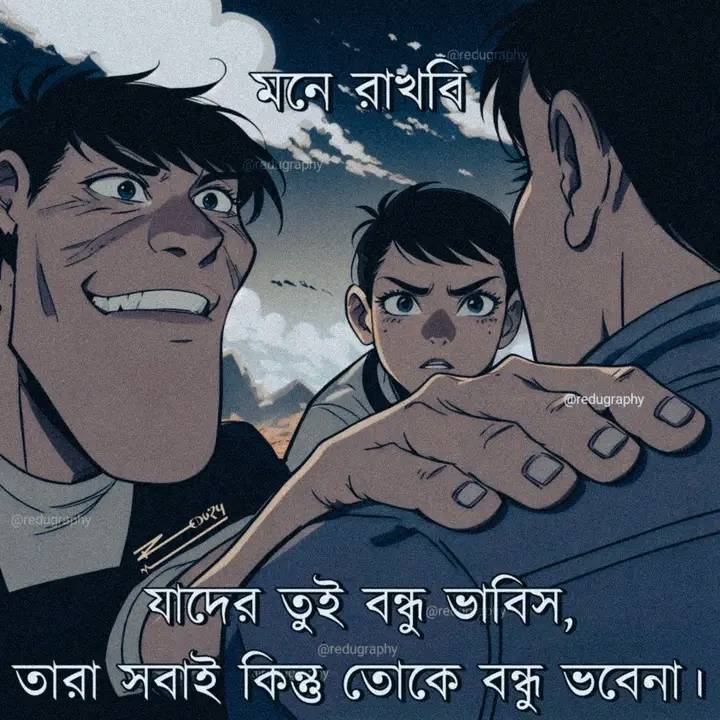
Text: মনে রাখবি যাদের তুই বন্ধু ভাবিস তারা সবাই কিন্তু তোকে বন্ধু ভাবে না
Label: Non Hate